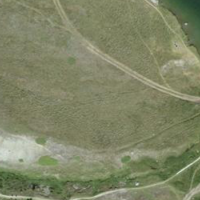
EUNIS habitat code: 26
Species observed at this site:
Jacobaea incana
Arcyptera fusca